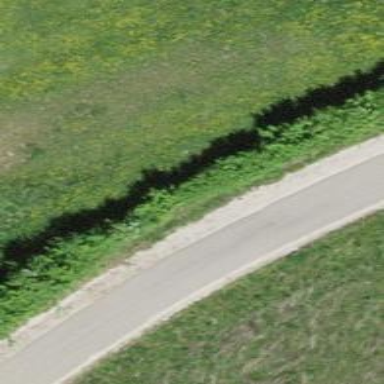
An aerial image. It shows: Hedge barrier.